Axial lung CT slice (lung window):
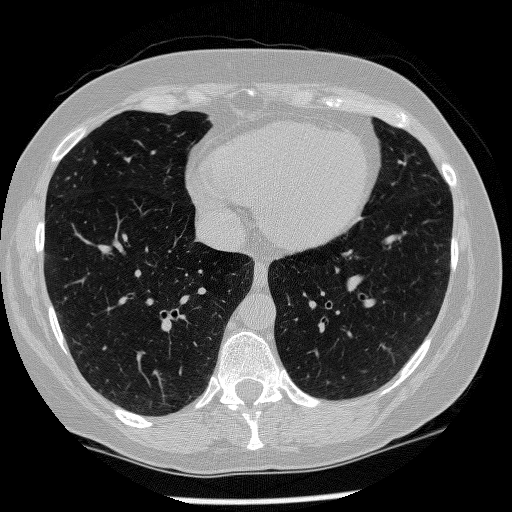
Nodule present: no